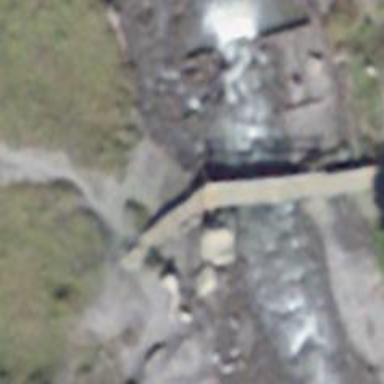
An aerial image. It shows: Path leading to bridge.